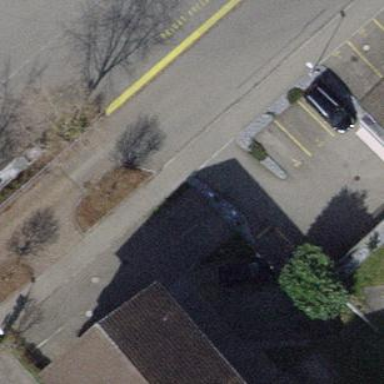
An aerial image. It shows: Parking available on the street side.